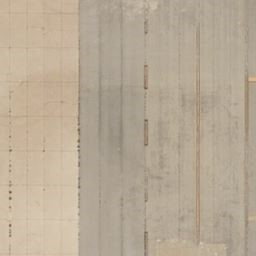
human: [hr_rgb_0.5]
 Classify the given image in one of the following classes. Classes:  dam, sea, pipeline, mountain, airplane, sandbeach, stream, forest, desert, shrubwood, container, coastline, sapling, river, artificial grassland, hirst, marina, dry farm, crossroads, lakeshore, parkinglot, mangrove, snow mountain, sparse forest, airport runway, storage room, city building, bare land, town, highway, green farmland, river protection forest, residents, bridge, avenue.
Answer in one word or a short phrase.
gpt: airport runway